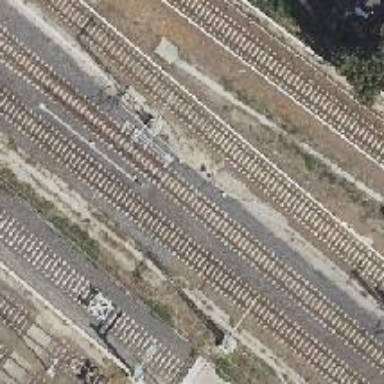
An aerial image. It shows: Left-side railway switch with outer curved design.